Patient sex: M
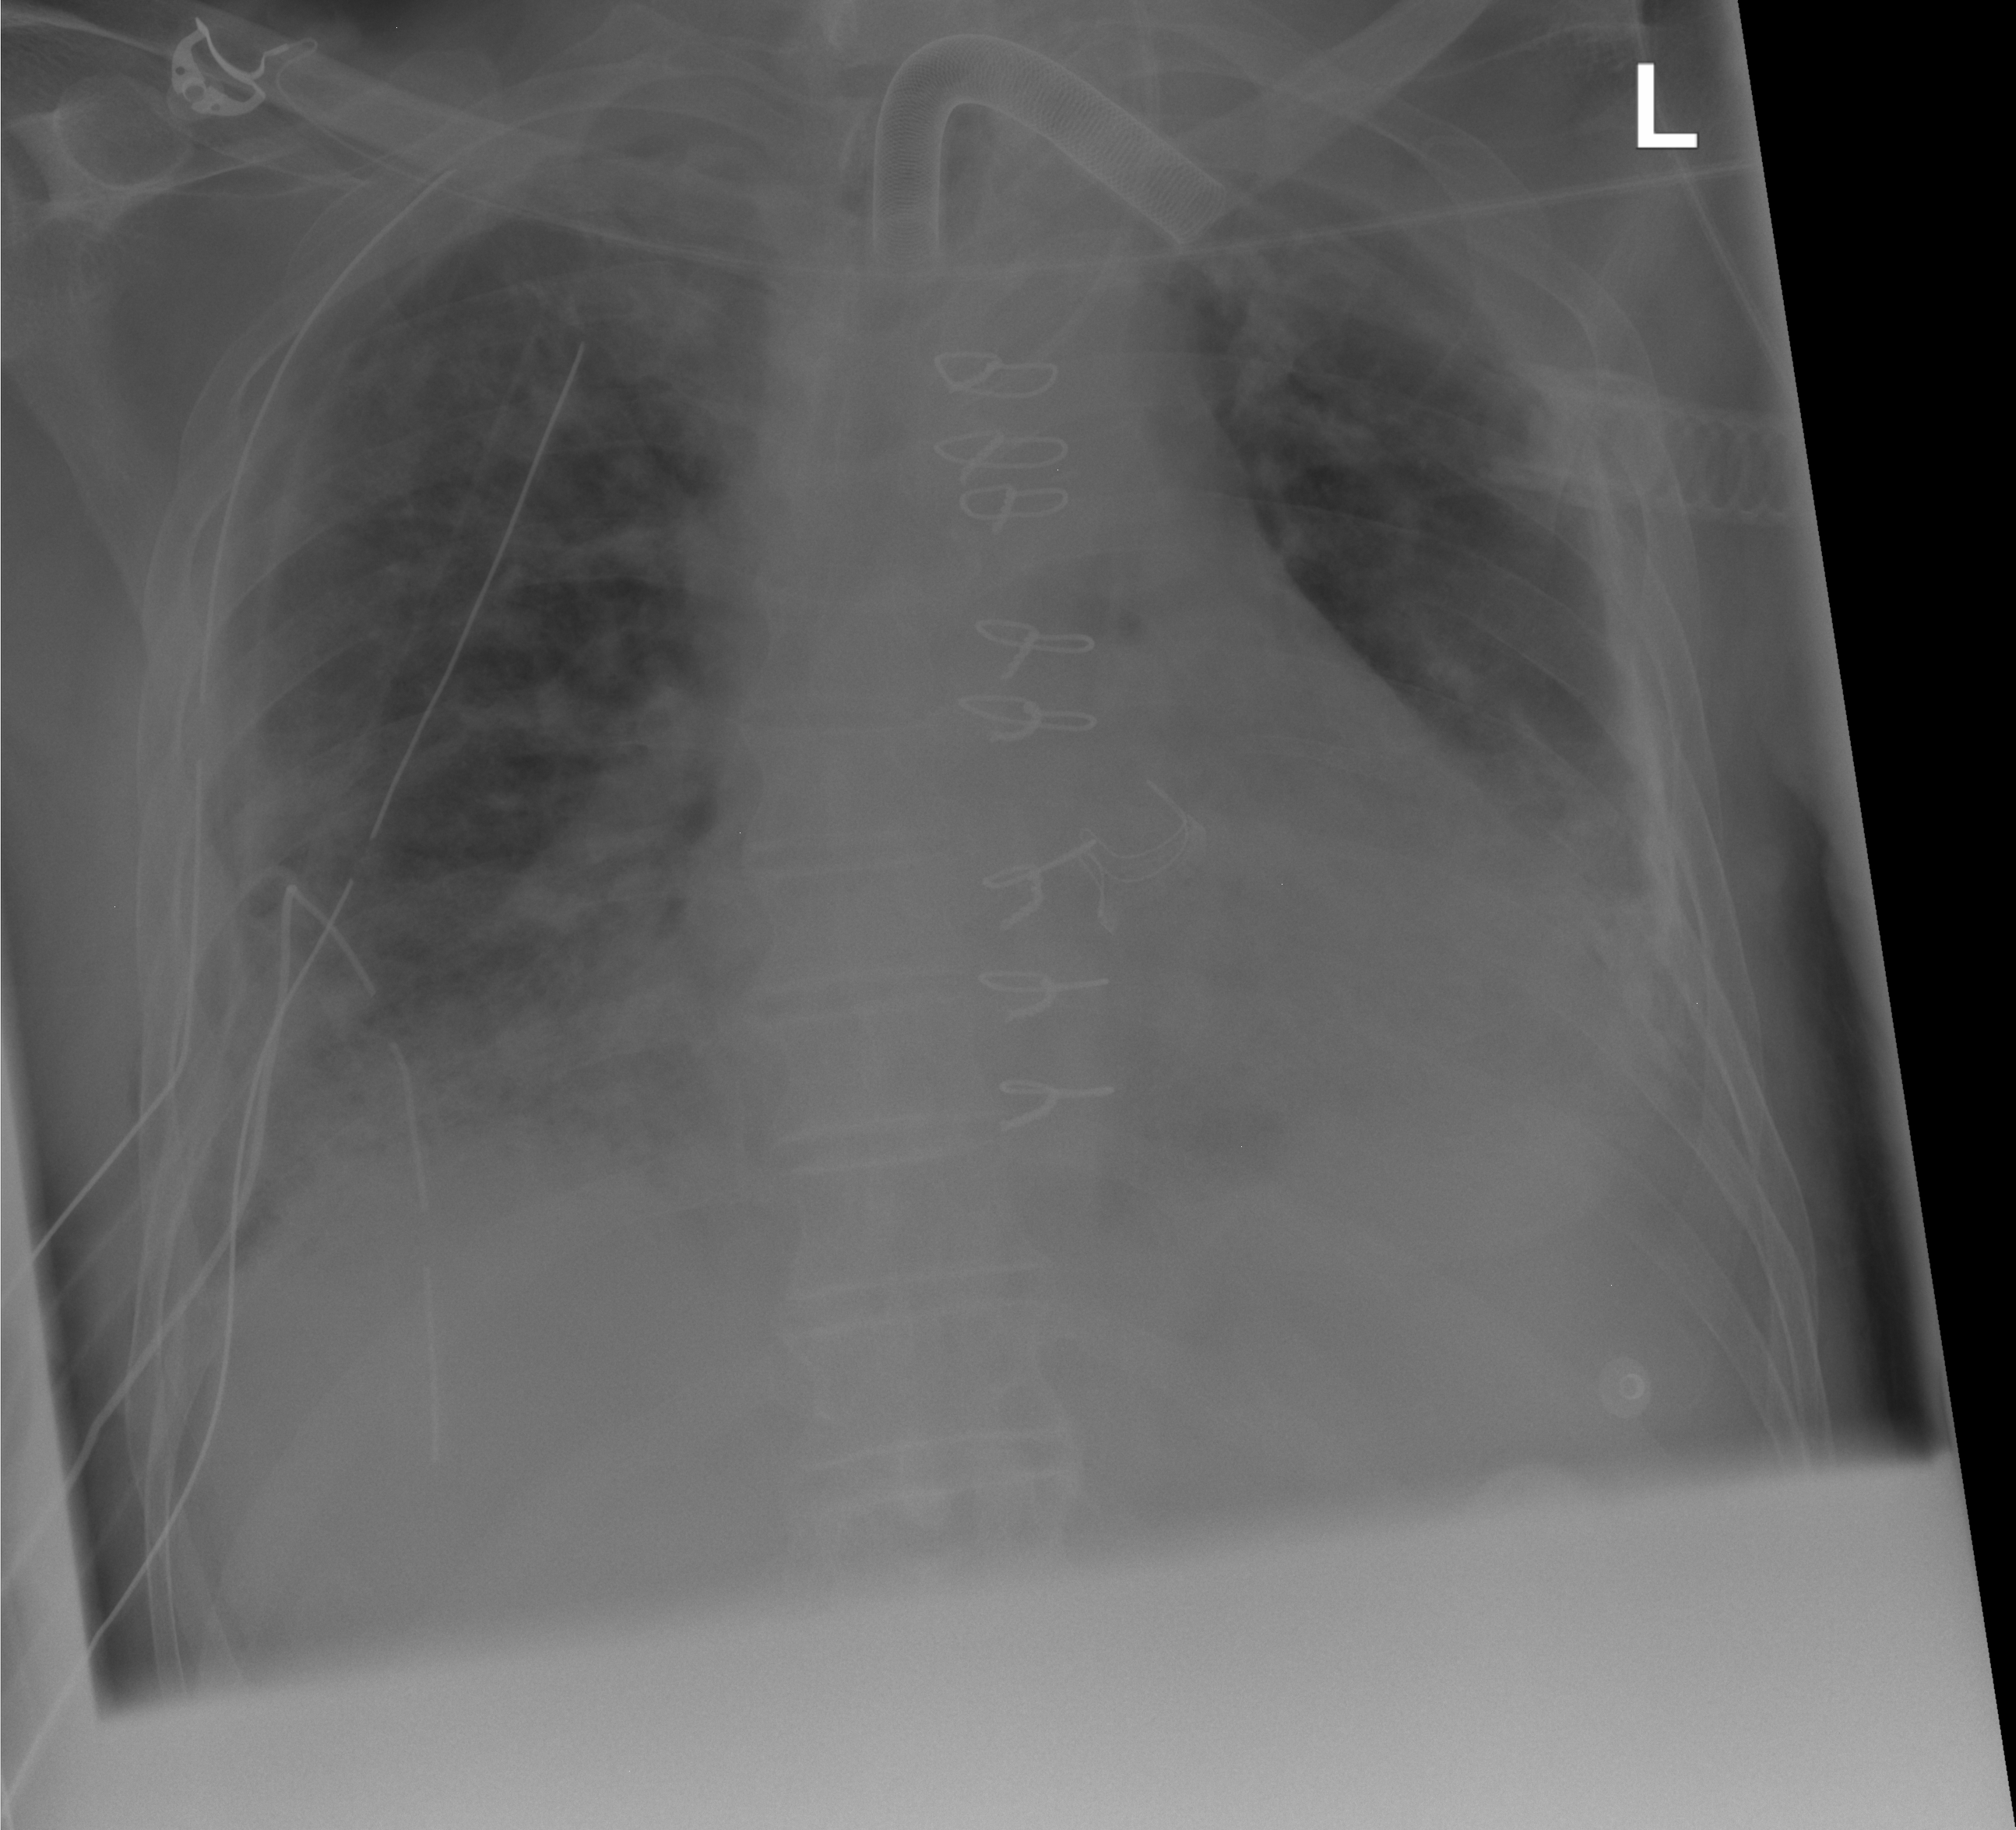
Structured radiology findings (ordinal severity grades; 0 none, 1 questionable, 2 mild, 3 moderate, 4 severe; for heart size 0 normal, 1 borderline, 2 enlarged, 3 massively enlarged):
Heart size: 2
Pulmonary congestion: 0
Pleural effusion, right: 2
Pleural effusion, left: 2
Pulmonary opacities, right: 2
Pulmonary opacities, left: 0
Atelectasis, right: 2
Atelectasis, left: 2